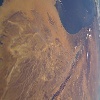
Label: land